Question: I am implementing a basic auth with Slim and REST. I have installed the basic auth via Composer and used the below code.
'''
<?php
require 'confing.php';
require 'Slim/Slim.php';
\Slim\Slim::registerAutoloader();
$app = new \Slim\Slim;
$app->add(new \Slim\Middleware\HttpBasicAuthentication([
"path" => "/admin", /* or ["/admin", "/api"] */
"realm" => "Protected",
"users" => [
"root" => "t00r",
"user" => "passw0rd"
],
"callback" => function ($request, $response, $arguments) {
print_r($arguments);
}
]));
$app->get('/getLaboorState/:laboor_id', function($laboor_id) use ($app) {
$db =getDB();
$sql="SELECT status FROM laboor WHERE laboor_id='".$laboor_id."'";
$stmt = $db->query($sql);
$items = $stmt->fetchAll();
echo json_encode($items);
});
$app->run();
?>
'''
When I am trying now to connect the /getLaboorState with Postman it returns nothing. I used same username and password in postman and nothing shows, but when I take the basic auth it works fine.
Other questions is, after implement the basic auth, how can I restrict all slim api to go throw each api before run the query?
This is a pic from Postman:

Note: then I want to use the API with AJAX.
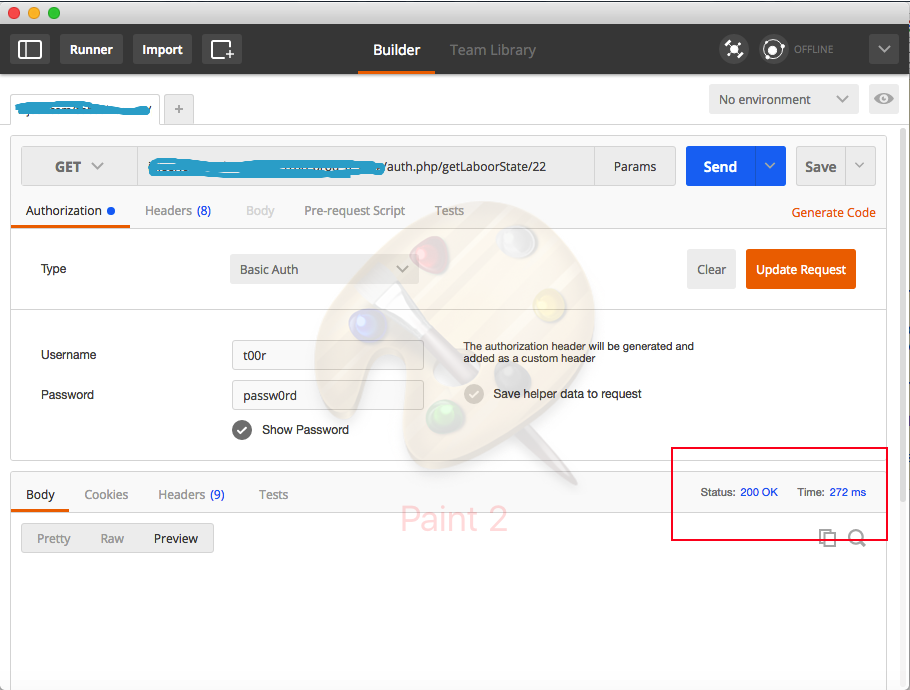
Answer: you need to use $authenticate($app) to restrict all slim api to go throw each api before run the query
'''
$app->get('/profile(/)(:id)', $authenticate($app), function($laboor_id) use ($app) {
//Your logic here
})->name('profile');
$authenticate = function ($app) {
return function () use ($app) {
//your logic here
if (!isset($_SESSION['ID'])) {
$app->redirect($app->urlFor('loginpage'));
}
};
};
'''
'''
header('Access-Control-Allow-Origin: *');
ini_set('display_errors', 1);
error_reporting(E_ALL);
'''
Hope this helps, Accept the answer if it works.. or comment